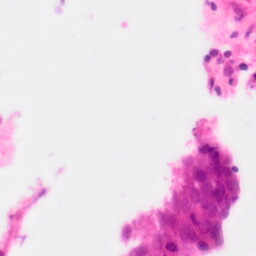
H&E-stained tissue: Colon